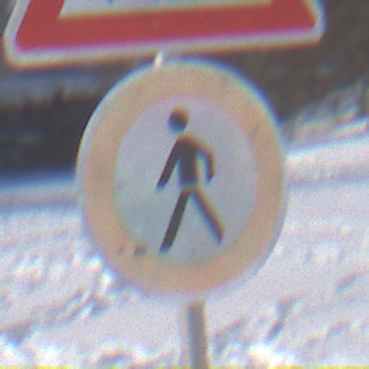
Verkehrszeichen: VerbotFussgaenger
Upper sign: Arbeitsstelle
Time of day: MorningAfternoon
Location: Outdoor (Nature)
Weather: PartlyCloudy
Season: Winter
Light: Natural